Interaction volume radius: 5 \u00c5
Interaction volume height: 35 \u00c5
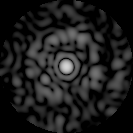
Disorder parameter: 0.8292